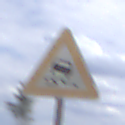
Verkehrszeichen: SchleuderOderRutschgefahr
Umgebung: Outdoor, Nature
Tageszeit: Midday
Wetter: PartlyCloudy
Licht: Natural
Jahreszeit: NotSpecified
Kontrast: HighContrast